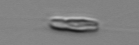
Label: Chrysochromulina